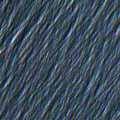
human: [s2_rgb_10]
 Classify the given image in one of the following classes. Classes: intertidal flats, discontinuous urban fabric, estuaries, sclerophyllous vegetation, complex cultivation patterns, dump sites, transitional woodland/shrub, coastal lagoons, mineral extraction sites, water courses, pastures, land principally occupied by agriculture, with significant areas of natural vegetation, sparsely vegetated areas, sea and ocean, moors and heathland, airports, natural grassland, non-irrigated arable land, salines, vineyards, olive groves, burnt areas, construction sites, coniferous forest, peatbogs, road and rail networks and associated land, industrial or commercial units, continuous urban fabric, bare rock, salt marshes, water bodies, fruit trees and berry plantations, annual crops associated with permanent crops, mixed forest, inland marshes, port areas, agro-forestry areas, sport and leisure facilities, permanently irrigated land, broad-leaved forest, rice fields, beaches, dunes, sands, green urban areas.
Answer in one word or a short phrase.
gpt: continuous urban fabric